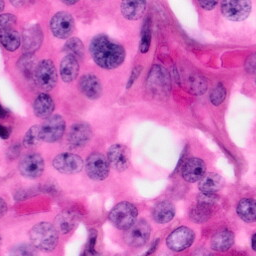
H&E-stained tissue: Pancreatic